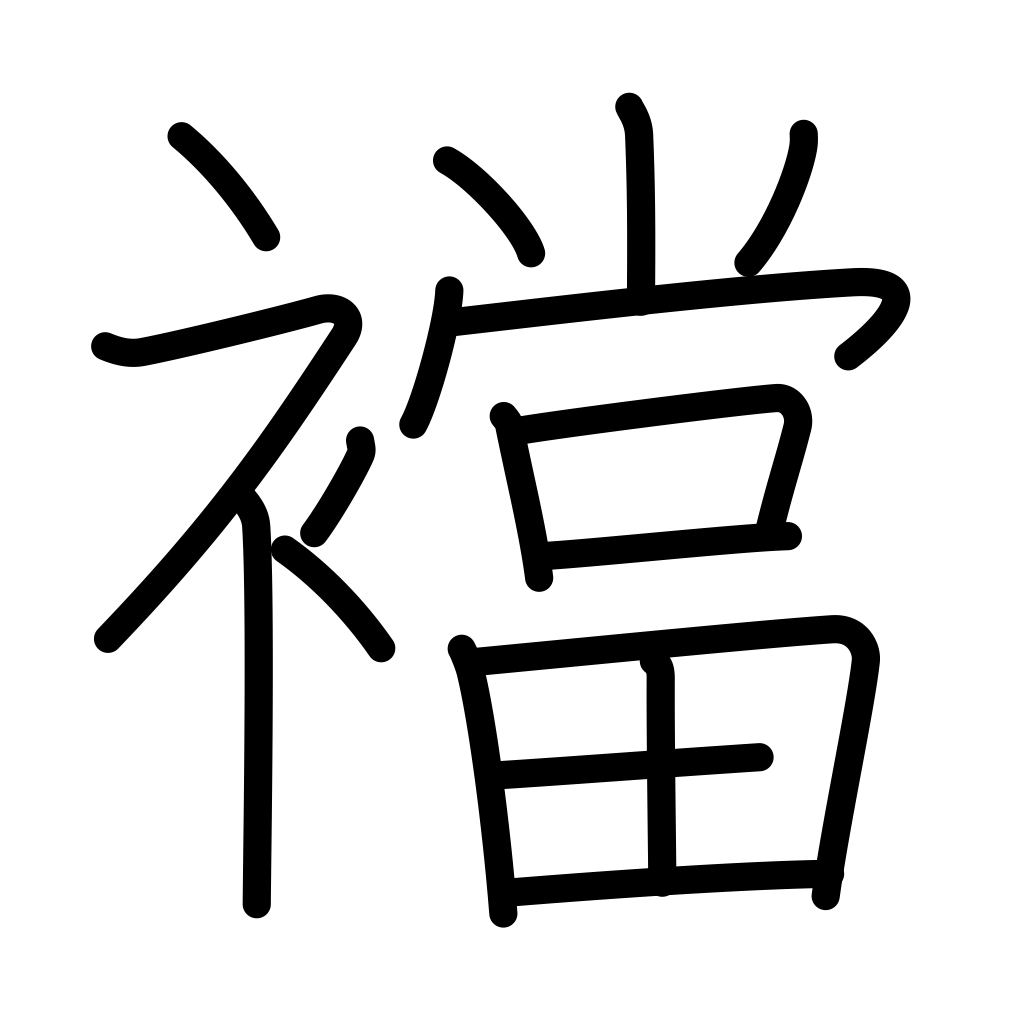
Meaning: gusset, gore